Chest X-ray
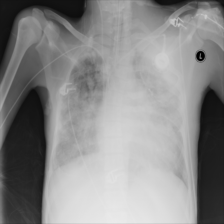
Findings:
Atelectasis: negative
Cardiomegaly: negative
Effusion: negative
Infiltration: negative
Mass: negative
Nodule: negative
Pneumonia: negative
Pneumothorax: negative
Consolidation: negative
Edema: negative
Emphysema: negative
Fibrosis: negative
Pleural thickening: negative
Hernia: negative